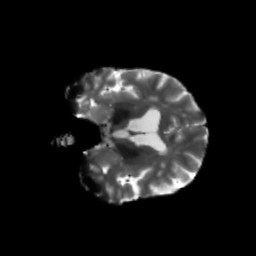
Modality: T2w
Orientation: coronal
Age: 43
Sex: male
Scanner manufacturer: siemens
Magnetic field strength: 3 T
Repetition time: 5.25 s
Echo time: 0.08 s